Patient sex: F
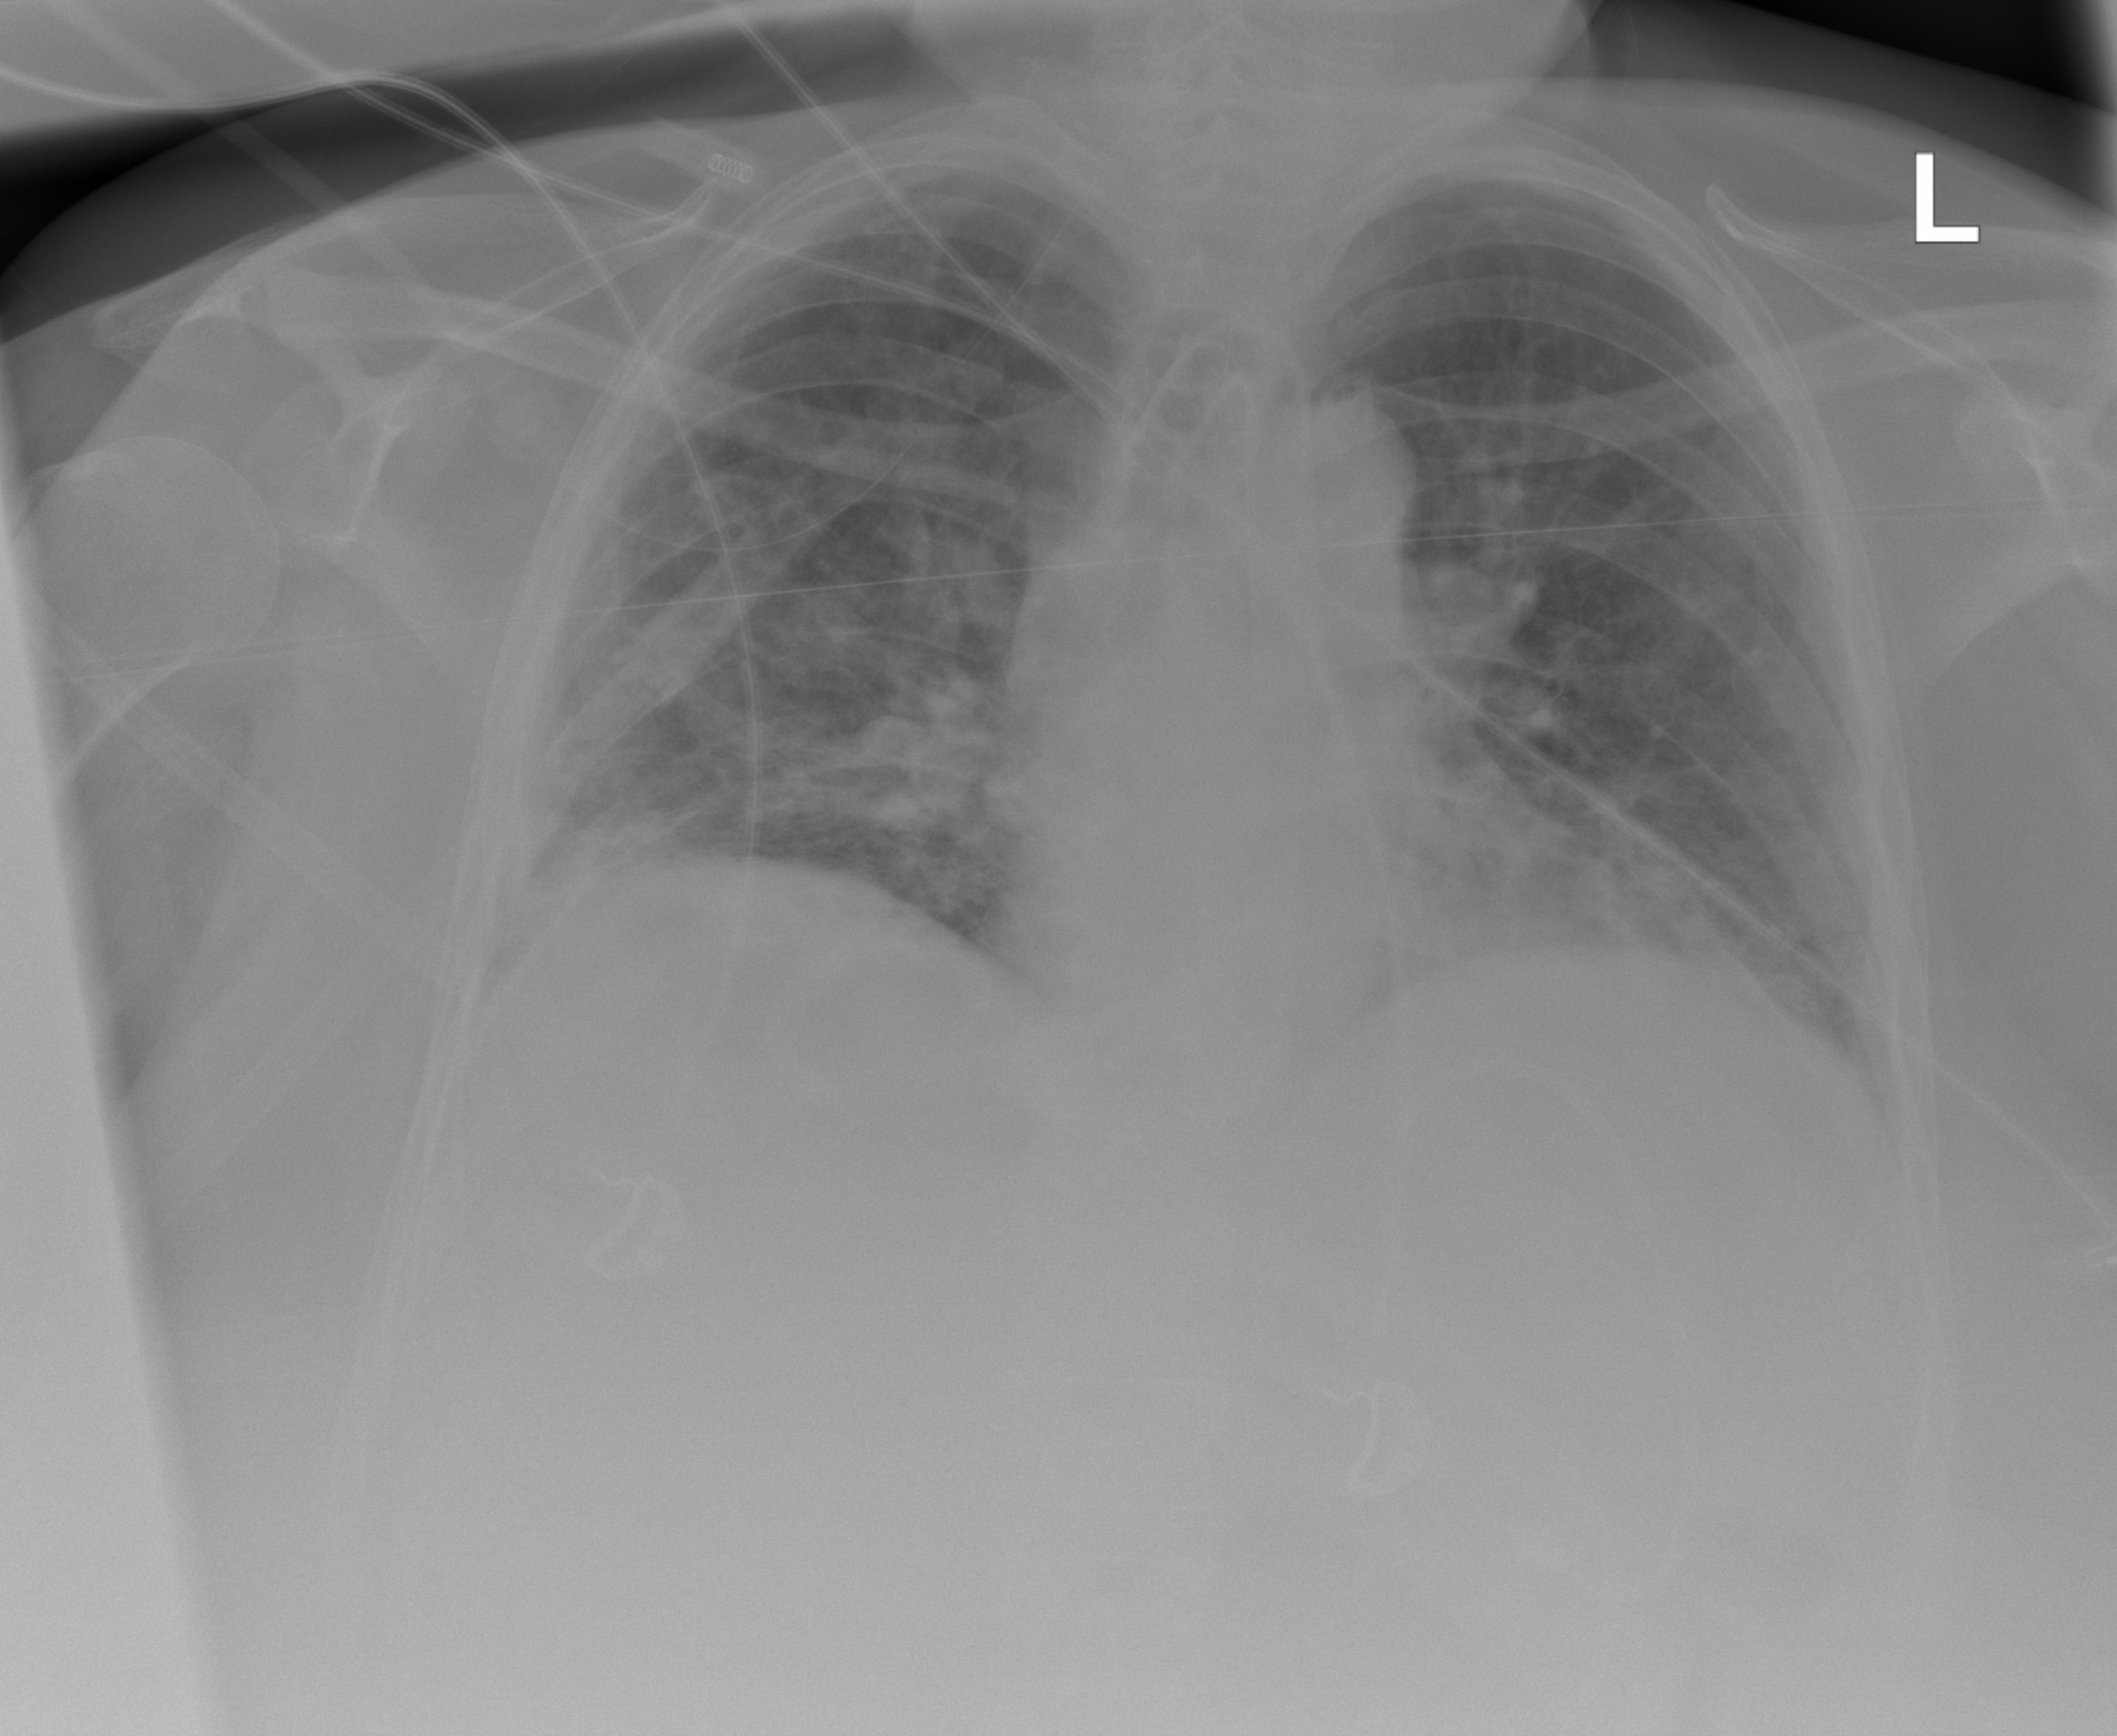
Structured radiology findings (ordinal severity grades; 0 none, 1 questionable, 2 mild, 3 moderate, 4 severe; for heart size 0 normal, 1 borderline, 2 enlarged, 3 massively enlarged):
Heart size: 0
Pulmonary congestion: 0
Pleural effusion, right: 0
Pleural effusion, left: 0
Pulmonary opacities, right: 2
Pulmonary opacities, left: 2
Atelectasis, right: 2
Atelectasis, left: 2